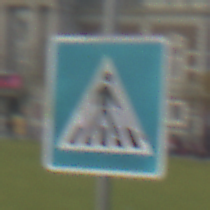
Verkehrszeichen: FussgaengerueberwegLinks
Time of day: MorningAfternoon
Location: Outdoor (Suburban)
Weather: PartlyCloudy
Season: NotSpecified
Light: Natural